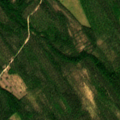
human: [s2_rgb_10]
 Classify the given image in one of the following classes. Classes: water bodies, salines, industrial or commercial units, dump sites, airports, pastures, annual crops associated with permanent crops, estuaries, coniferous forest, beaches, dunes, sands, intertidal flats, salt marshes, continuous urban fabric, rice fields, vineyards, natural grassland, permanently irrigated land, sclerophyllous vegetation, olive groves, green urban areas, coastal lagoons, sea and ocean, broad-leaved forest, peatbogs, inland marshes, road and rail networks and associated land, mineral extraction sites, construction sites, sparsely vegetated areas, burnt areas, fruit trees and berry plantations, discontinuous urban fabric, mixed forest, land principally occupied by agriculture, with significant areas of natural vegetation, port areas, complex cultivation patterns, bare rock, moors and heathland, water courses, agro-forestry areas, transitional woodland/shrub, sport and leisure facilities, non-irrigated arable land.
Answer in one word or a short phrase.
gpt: coniferous forest, transitional woodland/shrub